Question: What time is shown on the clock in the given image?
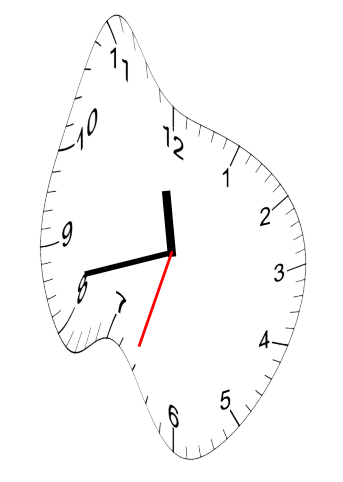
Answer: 11:42:33